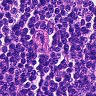
Metastatic tissue present: no